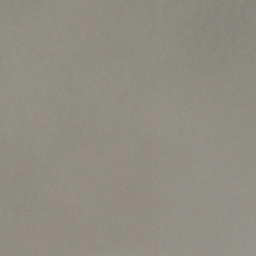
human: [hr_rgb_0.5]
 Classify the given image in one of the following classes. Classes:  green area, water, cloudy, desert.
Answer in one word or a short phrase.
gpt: cloudy